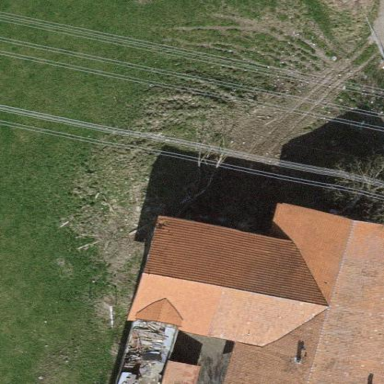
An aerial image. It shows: Farm building.